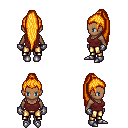
a pixel art fantasy rpg character, female body template, human, dark skin, maroon pirate shirt, gold greaves, light blonde extra-long topknot hairstyle, metal gloves, metal boots, four views (front, back, left, right), 2x2 character sprite sheet, small pixel art, hard edges, no anti-aliasing